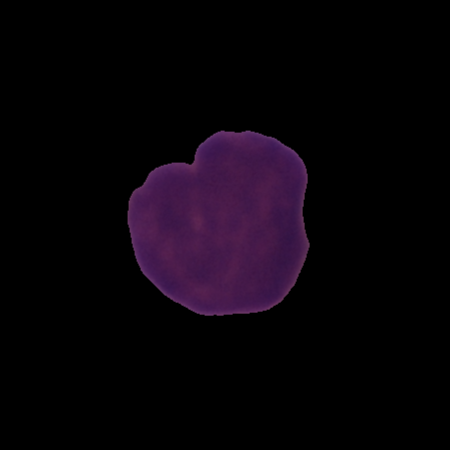
Label: cancer